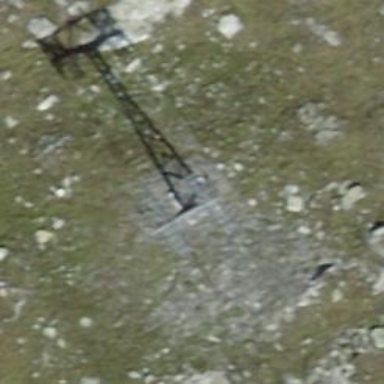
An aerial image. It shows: Pylon used for aerialway.